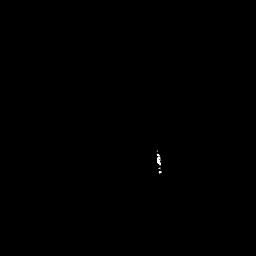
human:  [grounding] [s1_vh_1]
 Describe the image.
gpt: In the satellite image, there is  <ref>1 small ship </ref> <box>[[59, 58, 64, 68, 0]]</box> located at center.